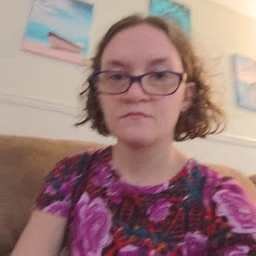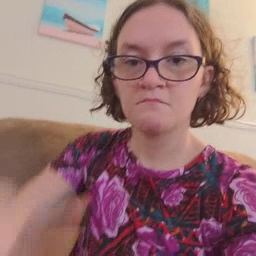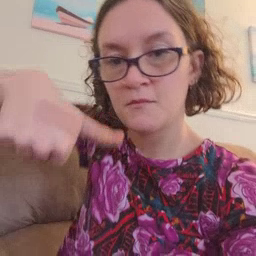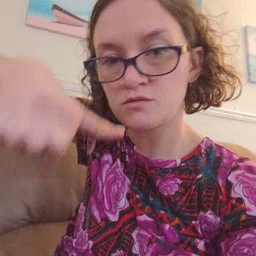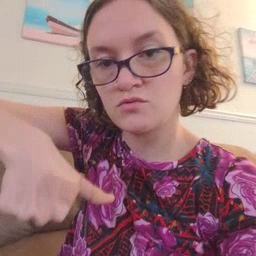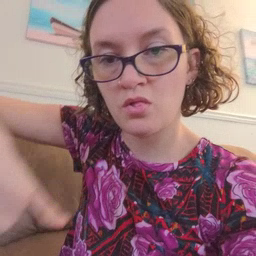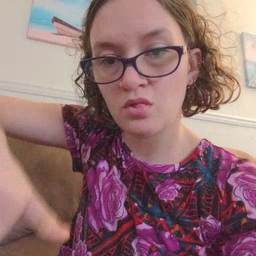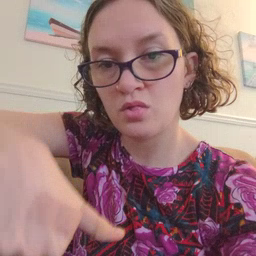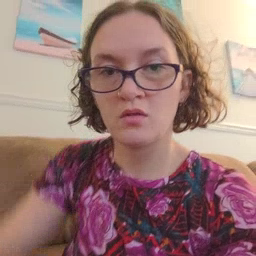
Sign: puzzle